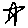
Label: star